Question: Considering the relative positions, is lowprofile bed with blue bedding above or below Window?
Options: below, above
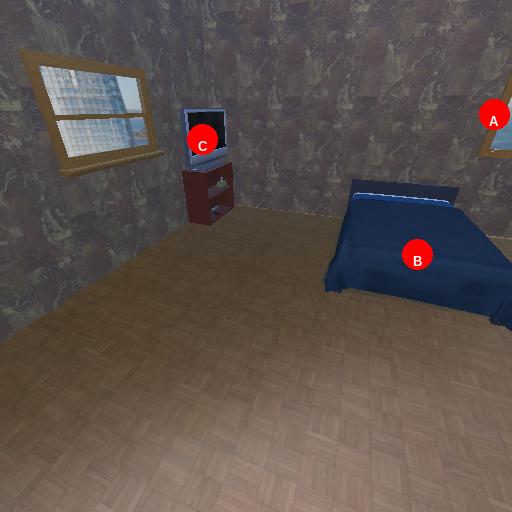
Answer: below